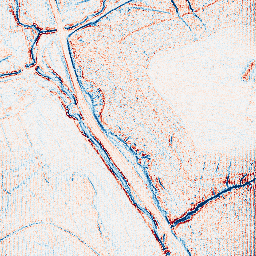
Category: edge_preserving
Decomposition family: anisotropic_diffusion
Decomposition parameters: iterations: 10
kappa: 50
gamma: 0.05
Upsampling method: fft_zeropad
Upsampling parameters: scale: 4
Upsampling scale: 4